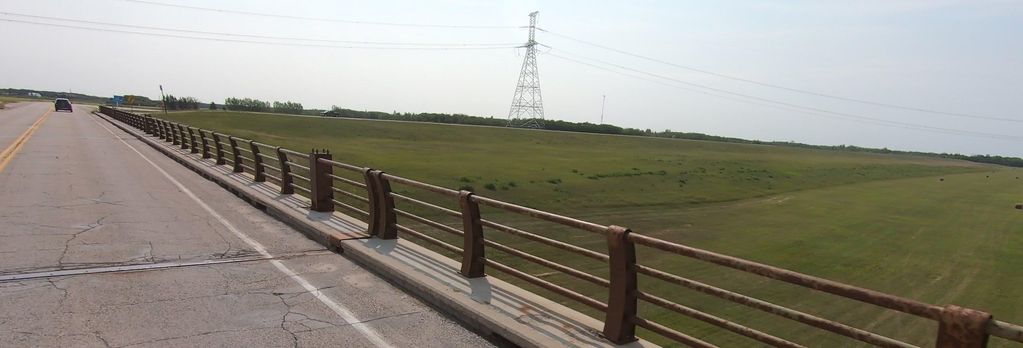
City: winnipeg